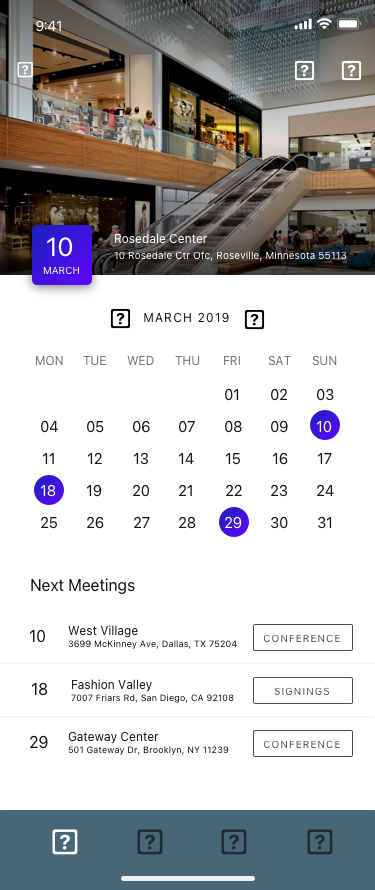
Text in this UI design:
CONFERENCE
Gateway Center
501 Gateway Dr, Brooklyn, NY 11239
29
SIGNINGS
18
Fashion Valley
7007 Friars Rd, San Diego, CA 92108
CONFERENCE
West Village
3699 McKinney Ave, Dallas, TX 75204
10
Next Meetings
31
30
29
28
27
26
25
24
23
22
21
20
19
18
17
16
15
14
13
12
11
10
09
08
07
06
05
04
03
02
01
SUN
SAT
FRI
THU
WED
TUE
MON
MARCH 2019


MARCH
10
Rosedale Center
10 Rosedale Ctr Ofc, Roseville, Minnesota 55113